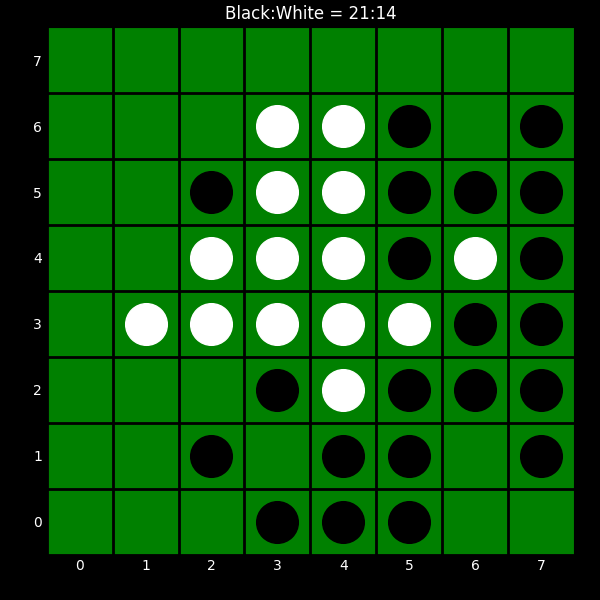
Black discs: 21
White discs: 14